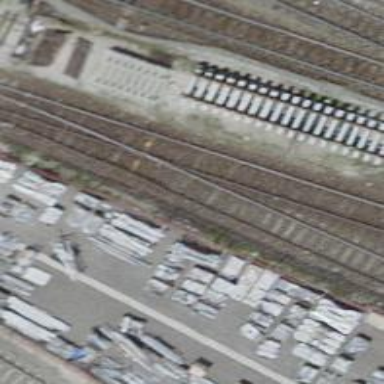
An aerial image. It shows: Single track railway in yard.